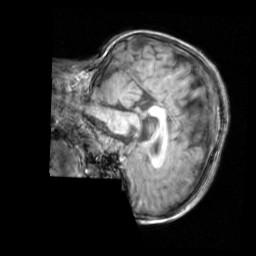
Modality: T1w
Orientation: sagittal
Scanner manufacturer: siemens
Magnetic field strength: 3 T
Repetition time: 2 s
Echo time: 0.00262 s